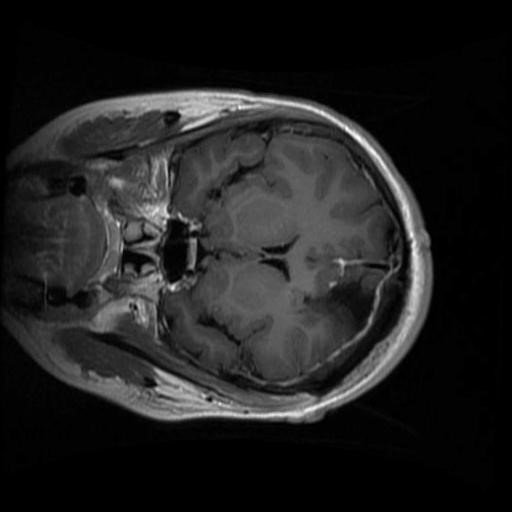
Label: brain_glioma